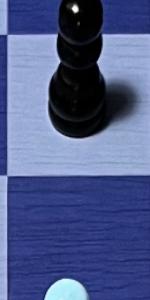
Label: Empty